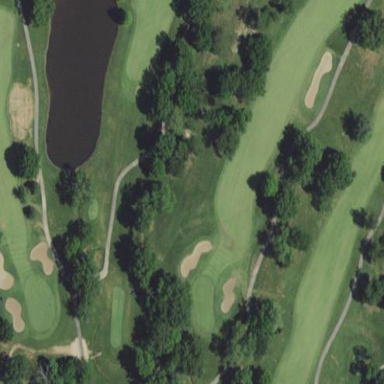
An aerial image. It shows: Scenic golf fairway.